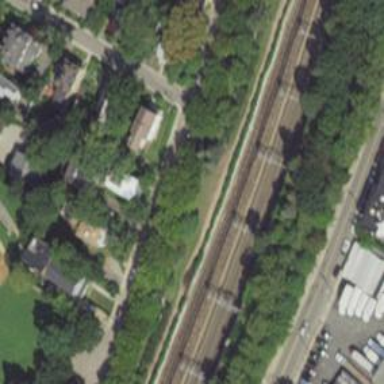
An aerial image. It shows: Railway track with contact lines for electrification.